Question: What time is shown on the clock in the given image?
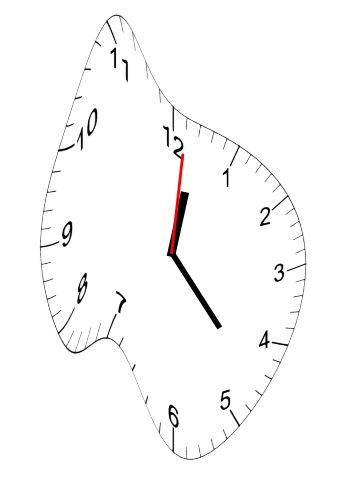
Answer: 12:23:01